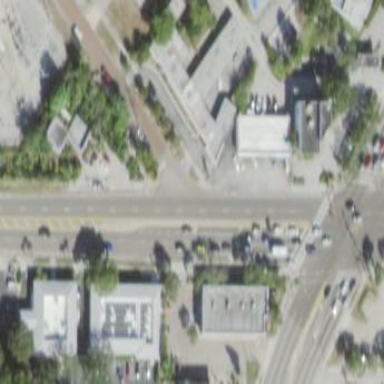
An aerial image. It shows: Building that is motel.